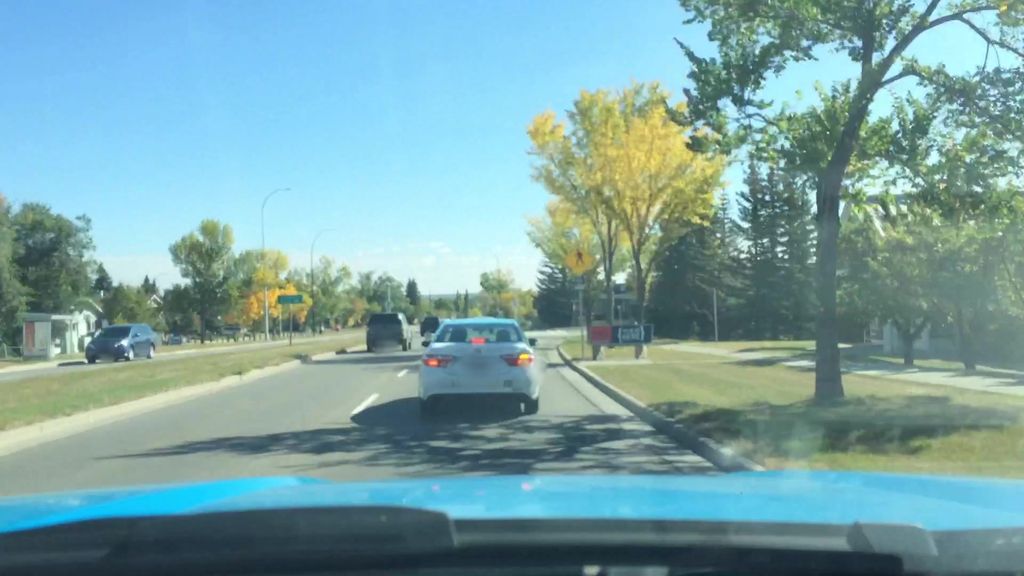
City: calgary